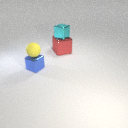
small blue metal cube in front of large red metal cube